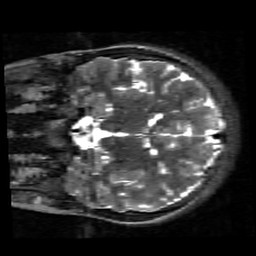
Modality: T2w
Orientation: coronal
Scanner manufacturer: siemens
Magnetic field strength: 3 T
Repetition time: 9 s
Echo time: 0.115 s